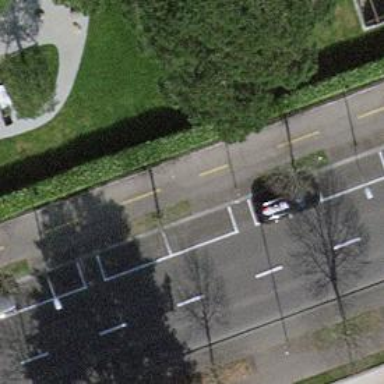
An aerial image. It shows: Avenue lined with trees.